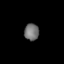
Tissue: lung
Cell type: Myeloid cells
Senescence score: 0.5699
Nuclear area (px): 244
Mean DAPI intensity: 112.299